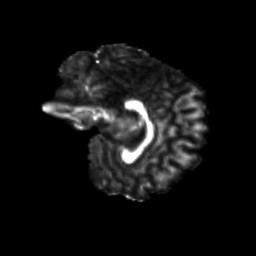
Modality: FA
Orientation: sagittal
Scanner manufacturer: siemens
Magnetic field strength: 3 T
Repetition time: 9.2 s
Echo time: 0.084 s